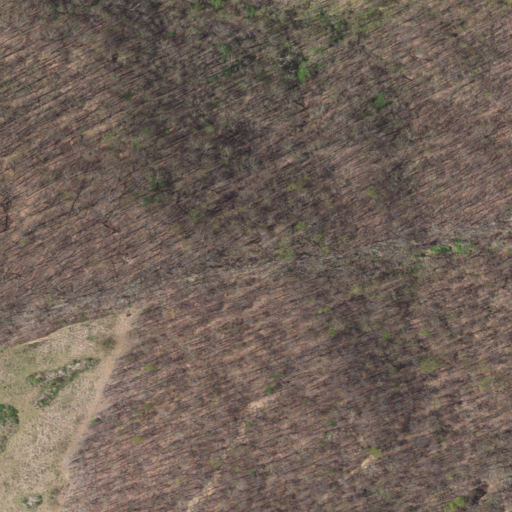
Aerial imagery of ridge(s) in Virginia named Stony Ridge containing deciduous forest, shrub, grassland, and mixed forest